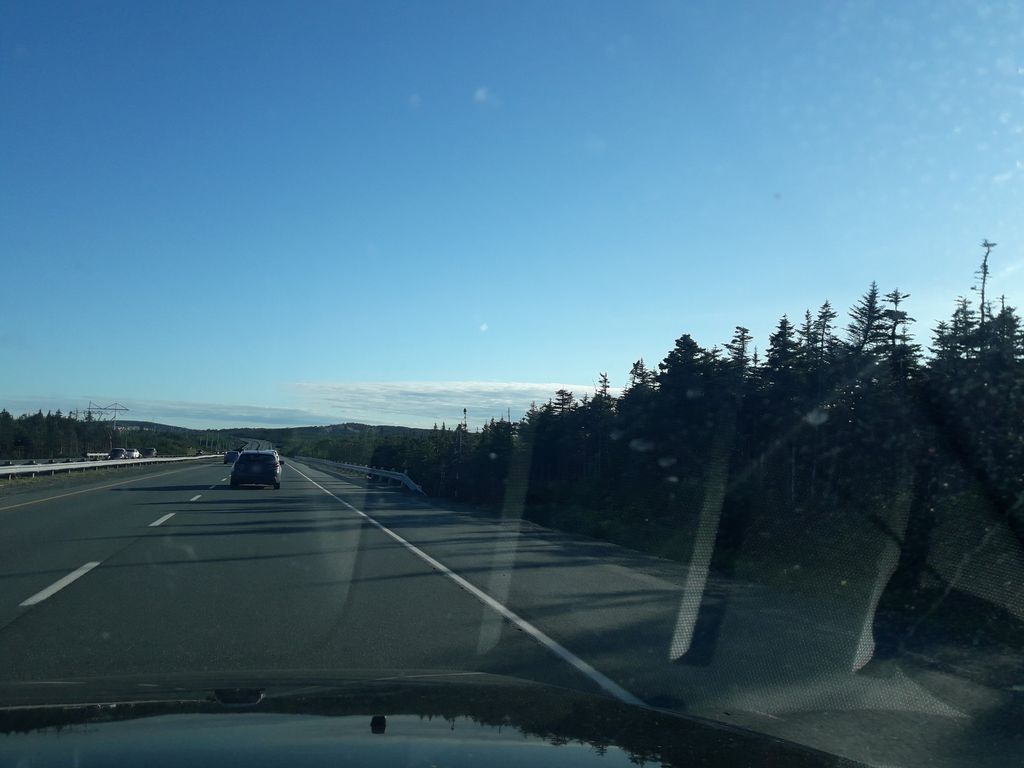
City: st_johns